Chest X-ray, AP view. Patient: 54 years old, sex M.
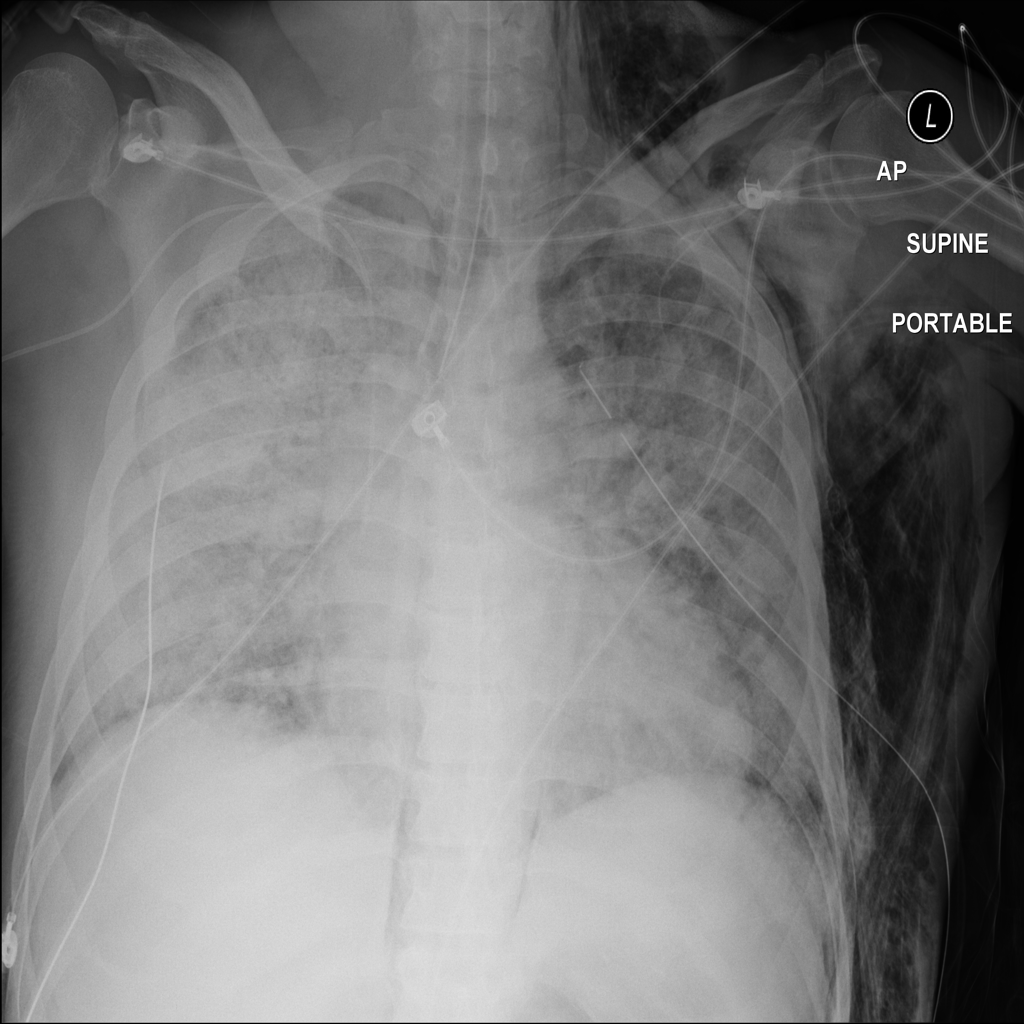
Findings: Pneumothorax